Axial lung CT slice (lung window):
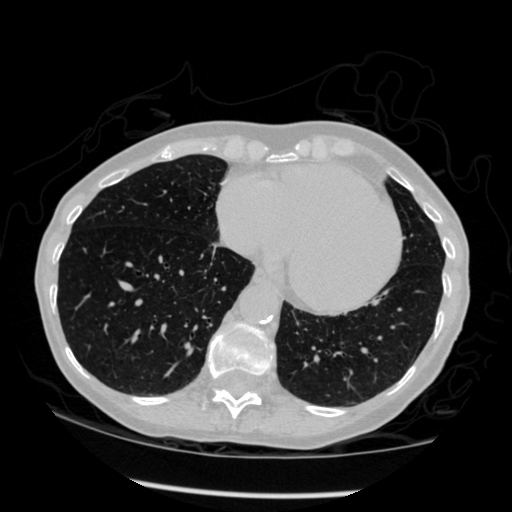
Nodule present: no